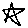
Label: star